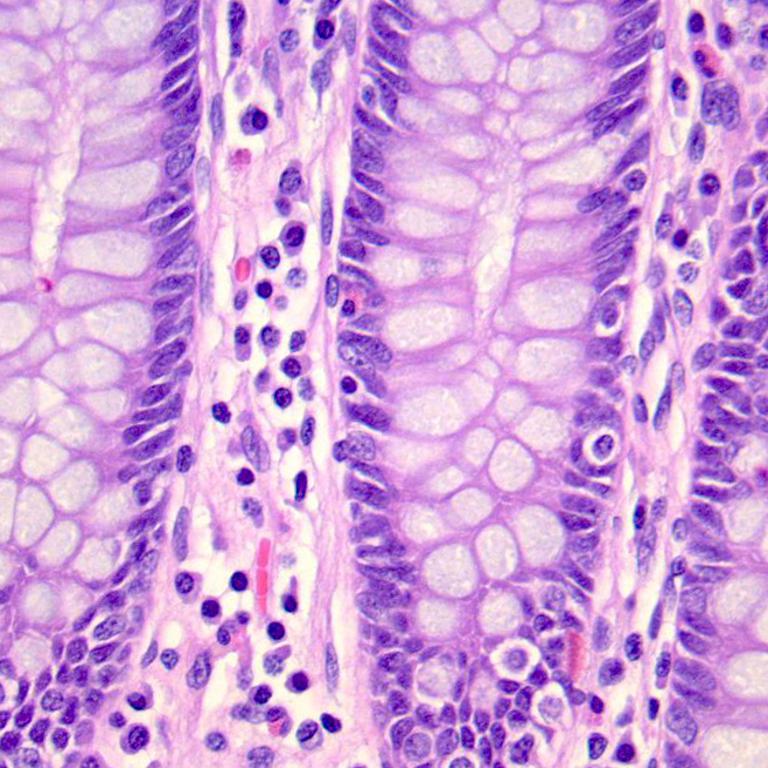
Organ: colon
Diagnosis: benign